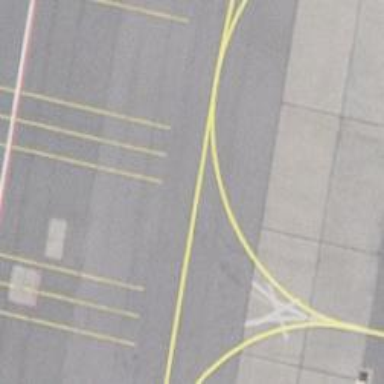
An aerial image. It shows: Image of taxiway at airport.